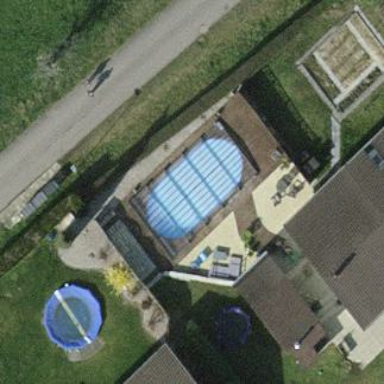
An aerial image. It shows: Swimming pool located in leisure land.